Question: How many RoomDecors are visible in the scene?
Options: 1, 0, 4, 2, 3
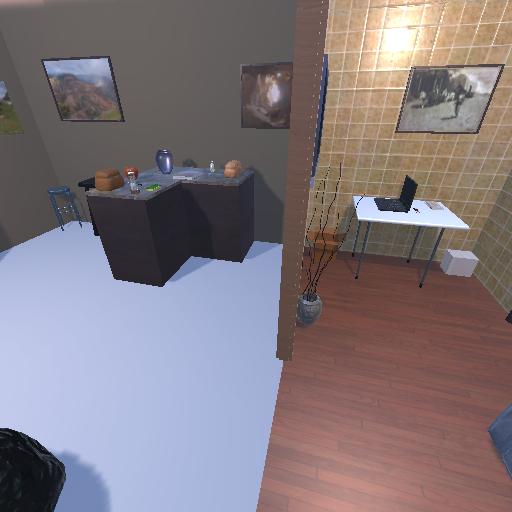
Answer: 1